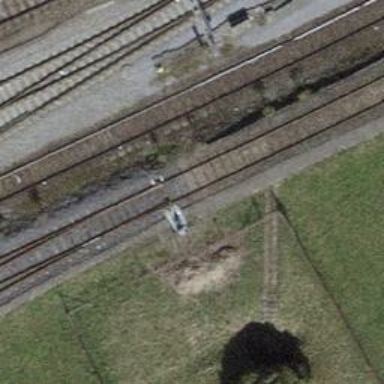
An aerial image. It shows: Railway switch.